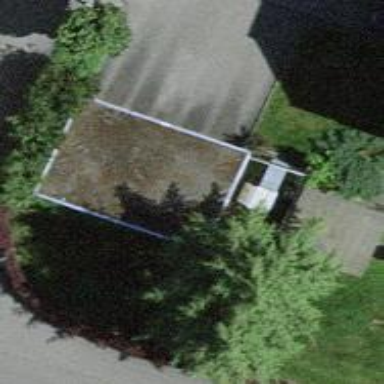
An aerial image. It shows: Garage.